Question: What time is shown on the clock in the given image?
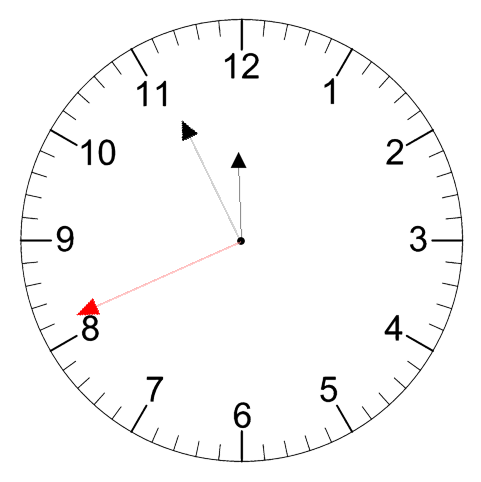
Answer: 11:55:41